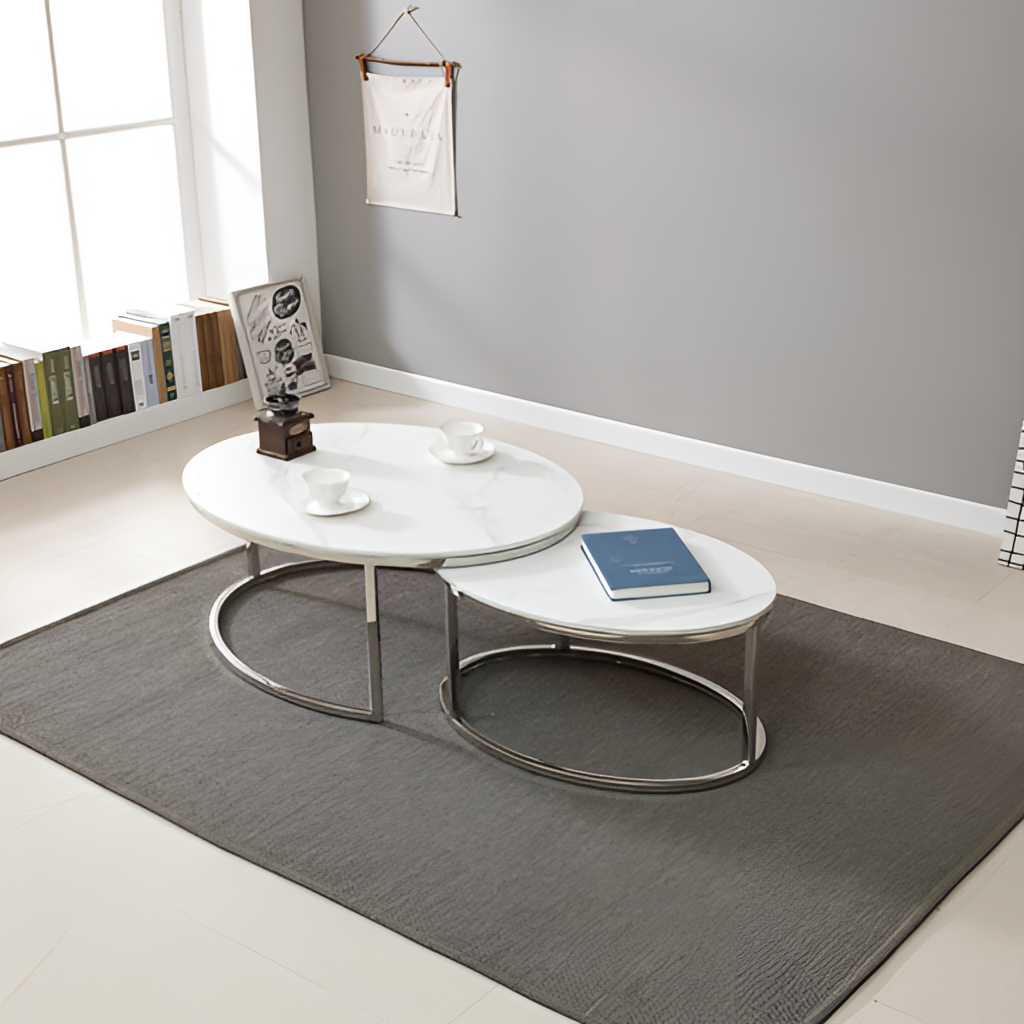
living room, white marble coffee table, tile flooring, with large square pattern, contemporary, paint wallpaper, with solid pattern